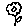
Label: flower